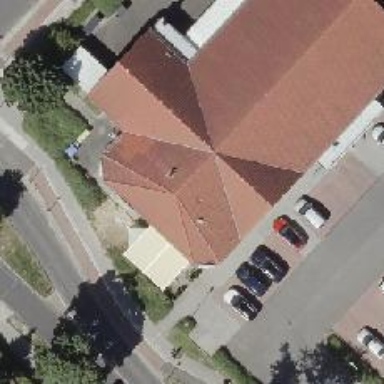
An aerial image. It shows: Restaurant.